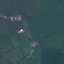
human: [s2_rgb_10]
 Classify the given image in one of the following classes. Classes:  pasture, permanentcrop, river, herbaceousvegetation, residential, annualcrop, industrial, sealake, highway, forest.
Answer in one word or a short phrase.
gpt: Pasture